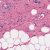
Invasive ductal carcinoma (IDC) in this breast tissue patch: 0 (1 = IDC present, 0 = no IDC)